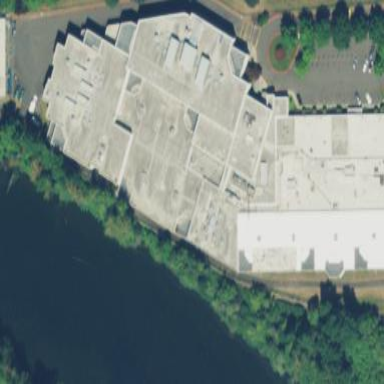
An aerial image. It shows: Part of building.